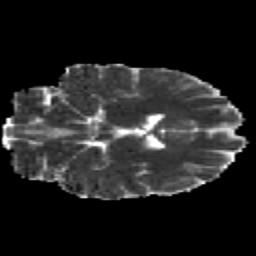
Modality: MD
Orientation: coronal
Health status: healthy
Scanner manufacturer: siemens
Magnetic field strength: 3 T
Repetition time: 12 s
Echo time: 0.092 s